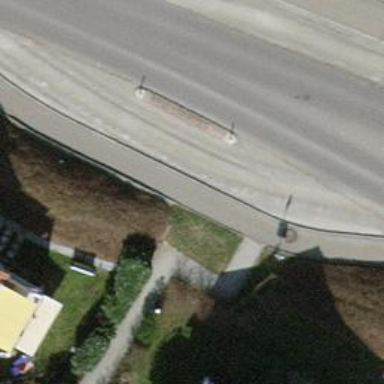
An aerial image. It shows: Bus stop with platform for public transport.